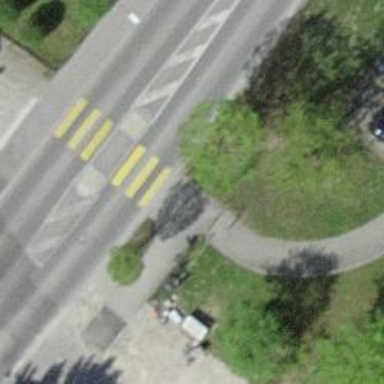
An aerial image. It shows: Cycle barrier.